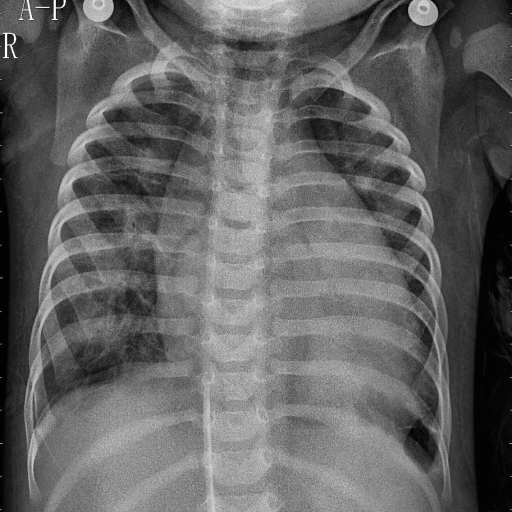
Finding: PNEUMONIA